You are looking at the envelope spectrum of a bearing's vibration signal. The marked vertical lines are the theoretical fault frequencies for the outer race, inner race, rolling elements, and cage. Determine the bearing's health state. Answer with exactly one of: normal, inner_race, outer_race, ball.
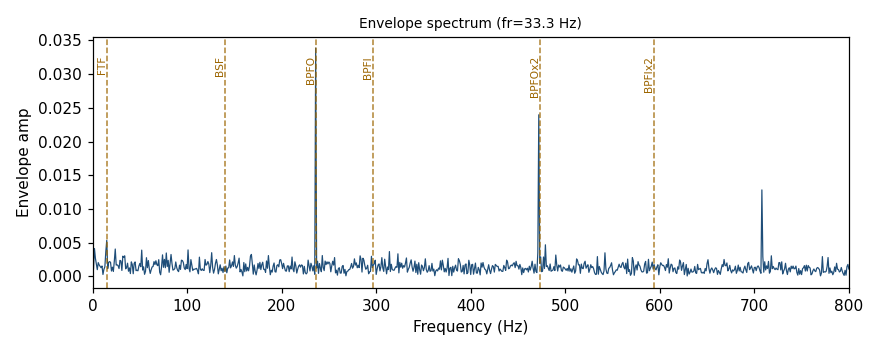
Answer: outer_race